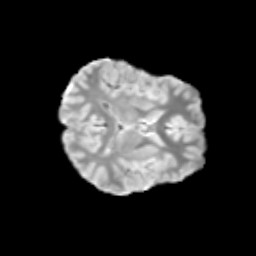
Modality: T2w
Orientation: axial
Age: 11
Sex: female
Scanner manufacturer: siemens
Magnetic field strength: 3 T
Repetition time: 3.8 s
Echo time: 0.07 s